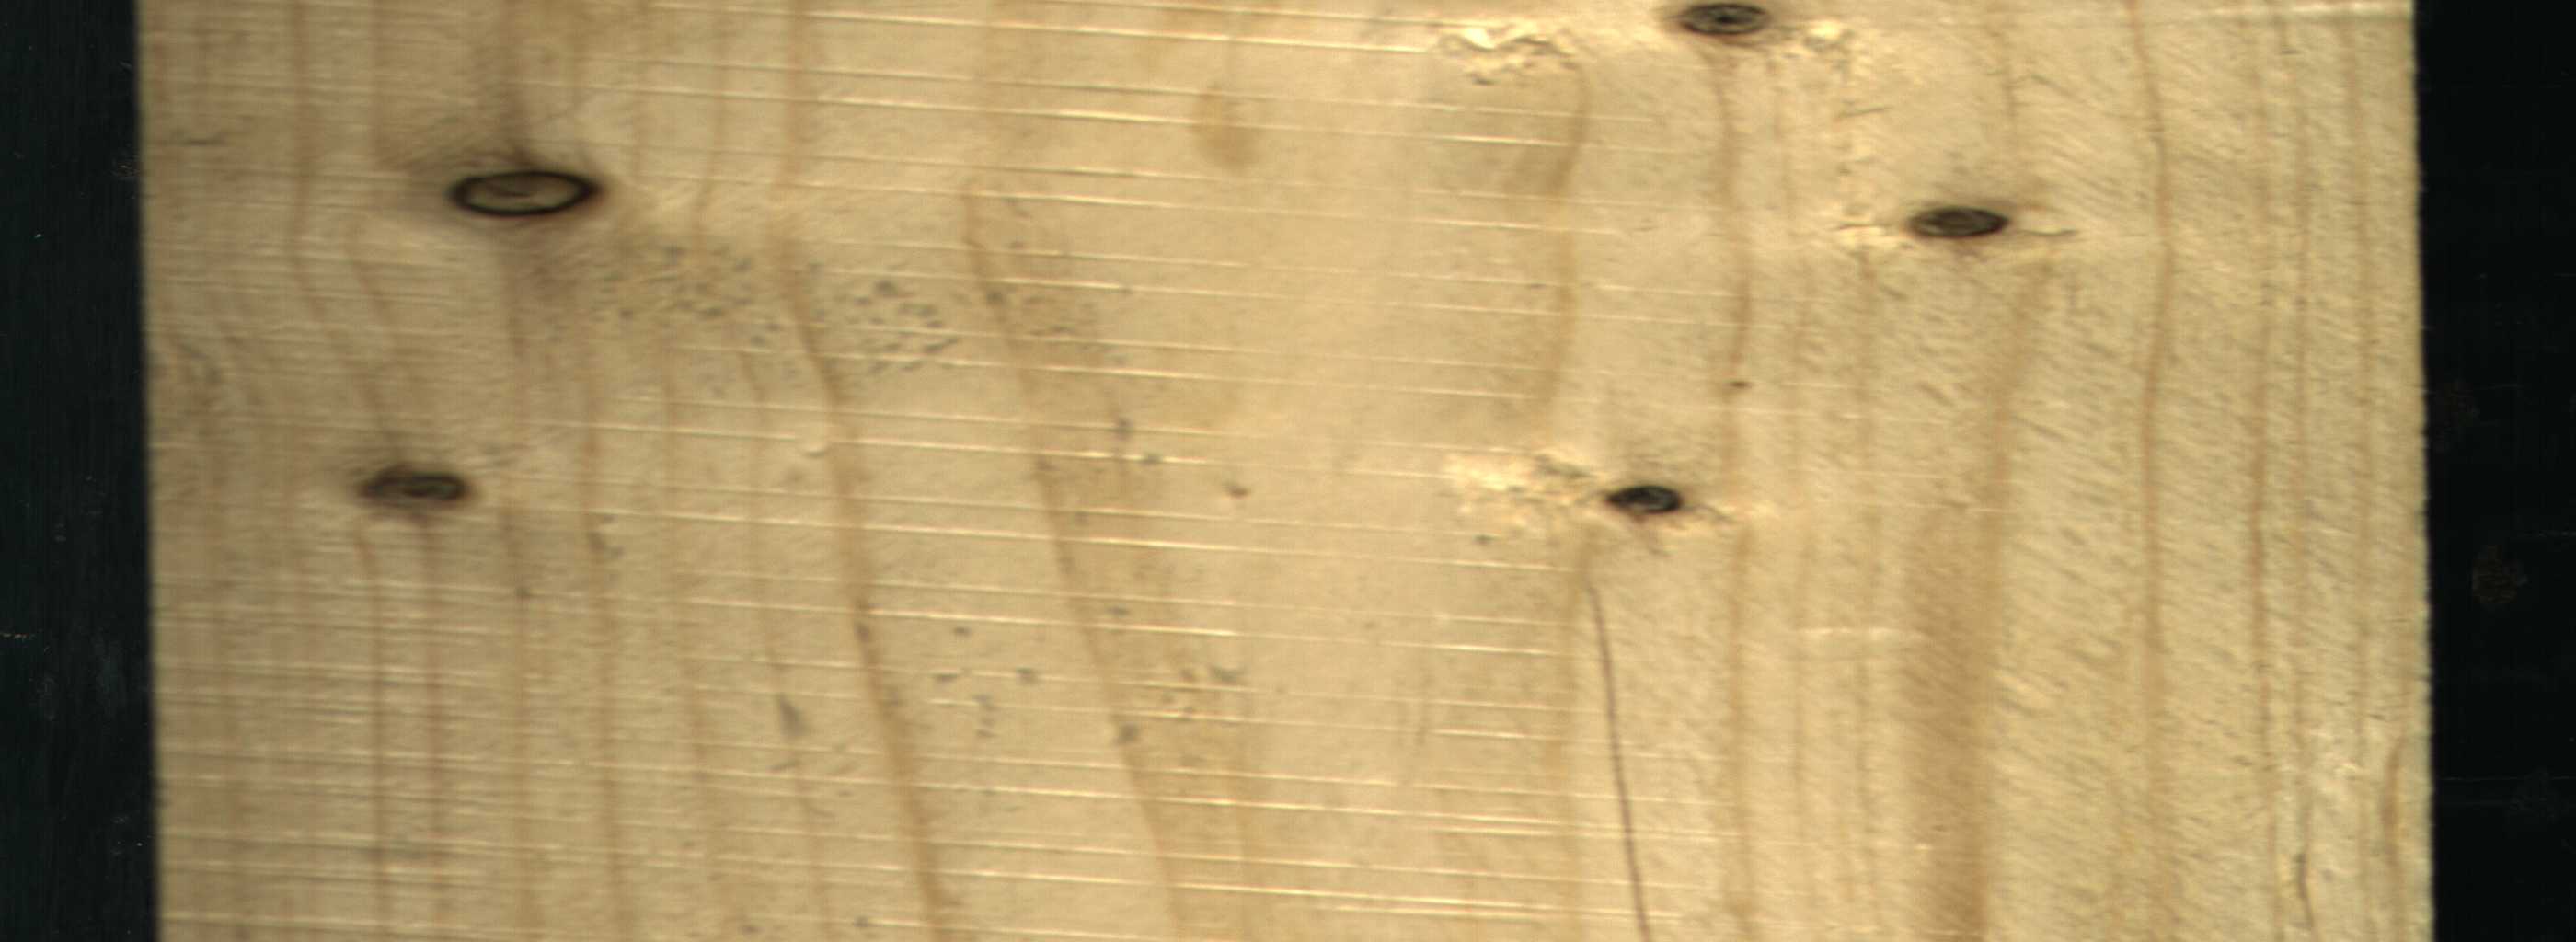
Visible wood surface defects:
Dead_Knot
Dead_Knot
Dead_Knot
Dead_Knot
Dead_Knot